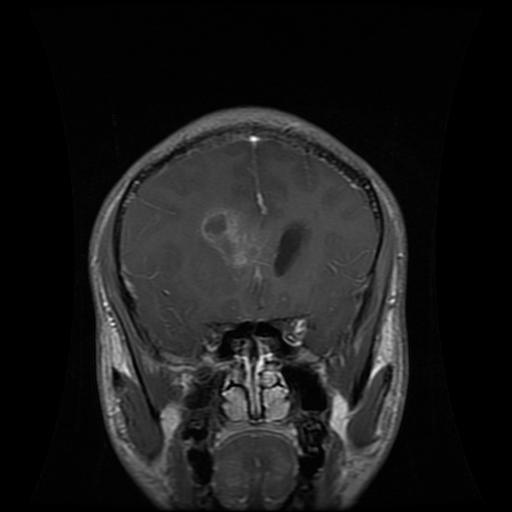
Label: glioma